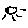
Label: sun